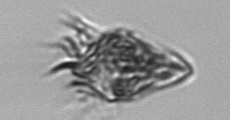
Label: Strombidium_wulffi